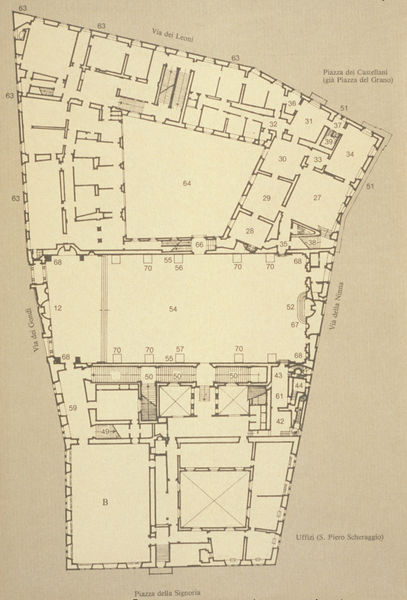
Titel: Palazzo Vecchio (Grundriss: 1.OG)
Künstler: Arnolfo di Cambio
Standort: Firenze
Institution: Palazzo Vecchio
Schlagwörter: stadt, fenster, frankreich, grau, schwarz, skizze, strasse, säulen, weiss, zeichnung, zimmer, gebäude, haus, schloss, wand, architektur, schrift, italien, türen, fläche, türe, saal, treppen, zahlen, durchgang, halle, rechtecke, wände, eingang, innenhof, burg, kloster, palazzo, beschriftung, räume, rom, zeichnen, strassen, florenz, plan, wnad, wohnen, brücken, grundriss, bauplan, palazzo vecchio, buawerk, zeichnng, piazza, plätze, einteilungen, wohnsiedlung, wörter, ..., via, weände, plaza, italienischj, 8, 64, piaza, baugebit, poligon